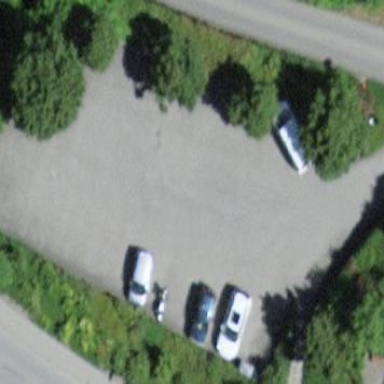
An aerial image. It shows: Parking area with surface.